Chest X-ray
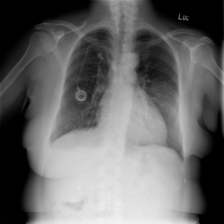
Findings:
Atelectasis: negative
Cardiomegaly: negative
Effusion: negative
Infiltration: negative
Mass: negative
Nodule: negative
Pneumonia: negative
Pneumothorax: negative
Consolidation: negative
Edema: negative
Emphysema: negative
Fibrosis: negative
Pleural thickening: negative
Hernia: negative